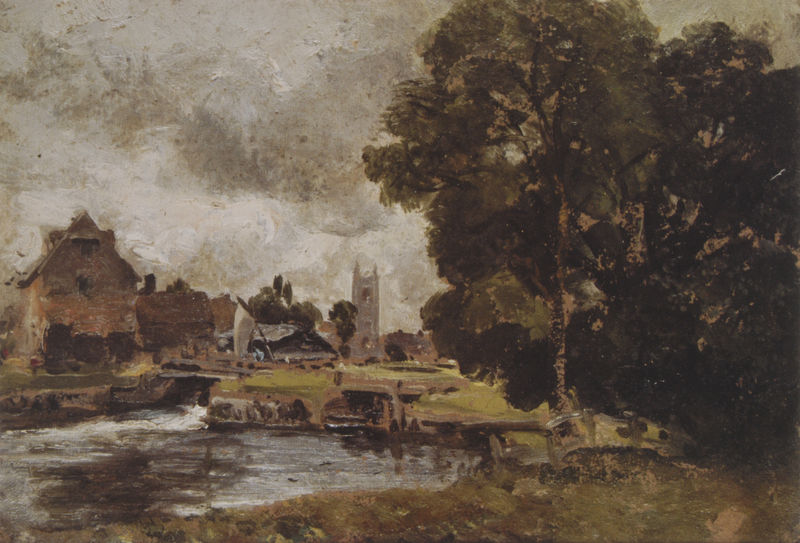
Titel: Dedham Lock and Mill
Künstler: John Constable
Standort: London
Institution: Victoria & Albert Museum
Schlagwörter: baum, blau, blätter, dunkel, gemälde, gewitter, himmel, laub, schatten, wasser, weiß, wolken, bäume, fluss, grün, kirchturm, landschaft, menschen, ocker, see, stadt, ufer, braun, grau, holz, licht, orange, schwarz, ölbild, dach, gras, haus, rasen, rot, tiere, weg, wiese, beige, öl, feld, häuser, mühle, natur, spiegelung, stamm, brücke, gewässer, kirche, pfad, gainsborough, wald, boot, schornstein, turm, bewölkt, segel, wellen, fassade, ort, dorf, giebel, bauernhof, herbst, matt, strömung, constable, steg, wetter, regen, scheune, kirch, kloster, wolkig, kathedrale, tümpel, kapelle, alfred sisley, schleuse, häsuer, furt, bewölt, wolkenn, stadr, brücle